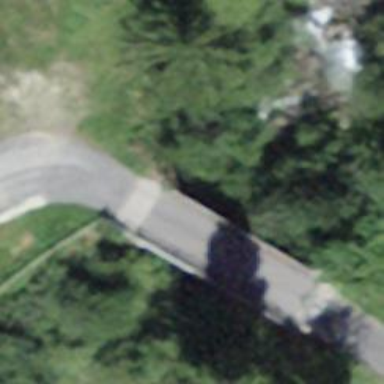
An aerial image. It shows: Unclassified road with fine gravel surface running over bridge made of grade1 tracktype.